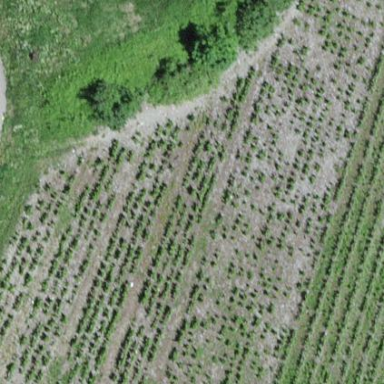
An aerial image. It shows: Vineyard where grapes are grown.